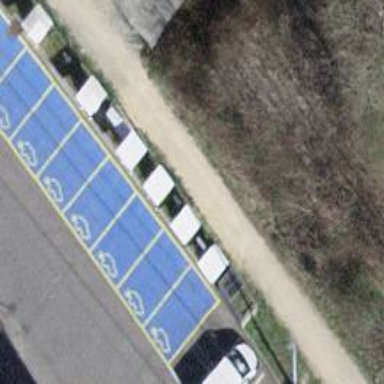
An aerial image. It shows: Charging station.